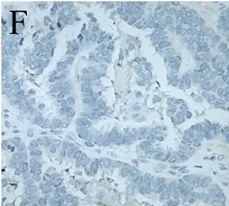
(F) Immunostaining for Inhibin-alpha showing a negative reaction (200x).
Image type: pathology (immunostaining)